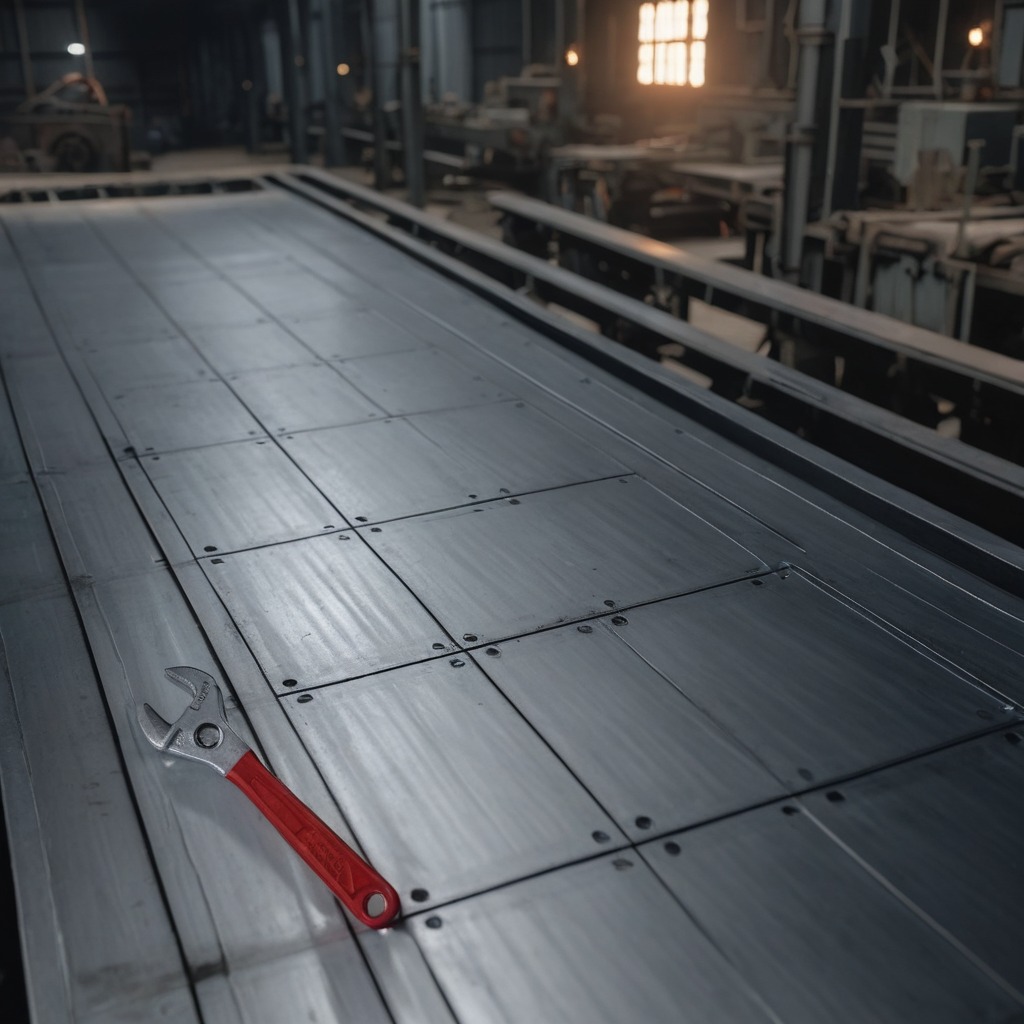
An wrench lies on the cold steel table in the mining workshop.